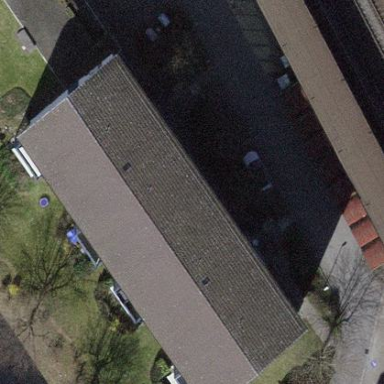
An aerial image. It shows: Gabled roof on building that houses apartments.